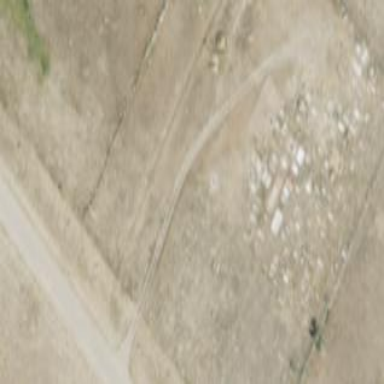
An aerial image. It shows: Grave yard.